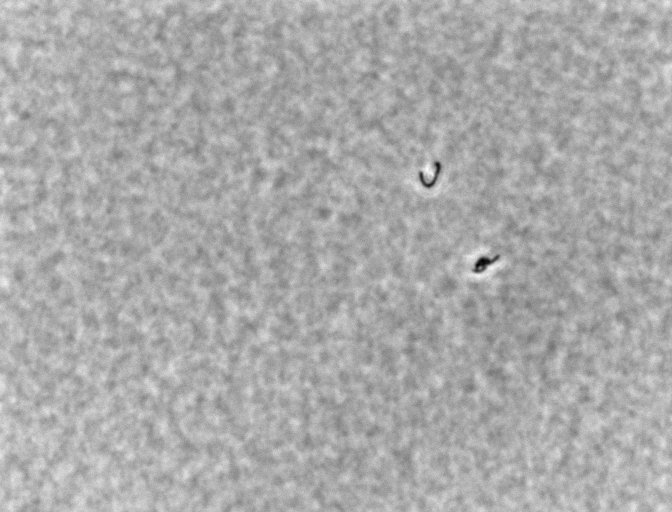
Listeria innocua